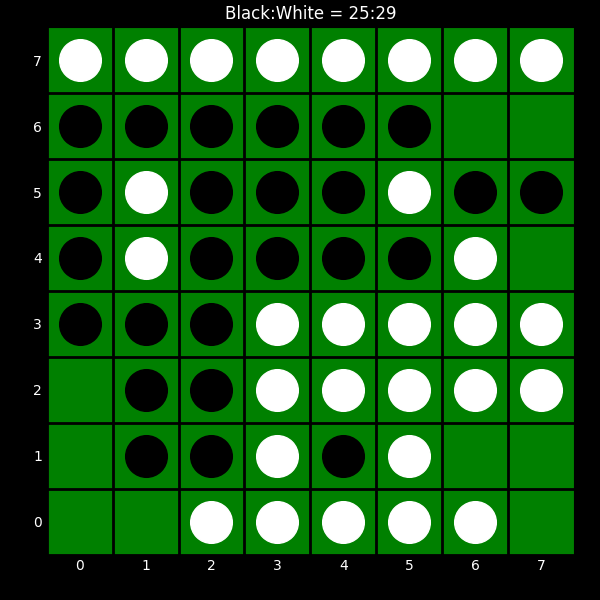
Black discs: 25
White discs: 29